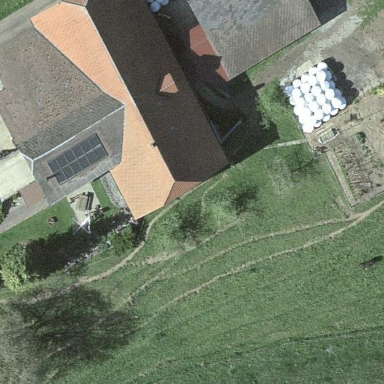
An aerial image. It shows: Farm building.